Question: This question relates to <URL>
I am using NVD3.js 'multiChart' to show and in the chart. All is working fine, but the x-axis labels is aligned only to the line points, not bars. I want to correctly align labels as it should. But I get this:

As you can see - x-axis (example, 2014-Feb) is not aligned to .
1) How to align x-axis labels to ?
2) I need this solution for 'NVD3.js' or how to properly integrate.
I made jsFiddle: <URL>
Thanks!
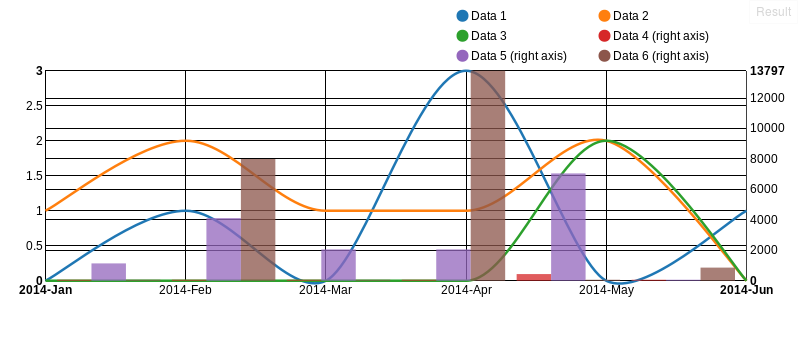
Answer: The problem here is that 'nv.models.multiChart' uses a linear scale for its x-axis, and then when it draws the bars it calls 'nv.models.multiBar', which uses an ordinal scale with '.rangeBands()'.
You can follow this mess through the source code:
First lets look at 'multiChart.js'
<URL> is where it sets the x-scale to be a linear scale.
<URL> it calls the 'nv.models.multiBar' model to create the bars.
If we jump over to have a look at 'multiBar.js'
<URL>'
The result is that the ordinal scale used for placing the bars, and the linear scale used for the chart's axis do not align. Here's what the two scales look like on their own if plotted on an axis:

The solution would be to force the chart to render the line graphs and the x-axis in terms of the ordinal scale used by the bars. This would work in your case because the bars and the lines all use the same data for the x-axis. This is very simple to do if you are making your own chart and not relying on nvd3, as I showed in my answer to your previous question <URL> that has been open since January, 2013 for example.
I've tried a number of approaches myself to reuse the bars' ordinal scale, but with little success. If you want to poke around and try to brute-force it yourself, I can tell you that from my experiments I came closest when using 'chart.bars1.xScale().copy()' to make a copy of the bars' scale, and set its domain and rangeBands. Unfortunately, since the chart's width is computed at render time, and I can't seem to create a hook into the 'chart.update' function, it is impossible to set the rangeBands' extent to the correct values.
In short, if you can't live with the labels being offset, you're probably going to need to code up your own chart without nvd3, or else find a different type of layout for your visualization.